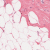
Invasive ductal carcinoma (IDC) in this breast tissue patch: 0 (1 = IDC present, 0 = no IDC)